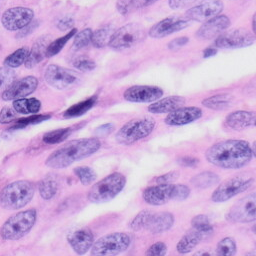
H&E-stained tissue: Skin